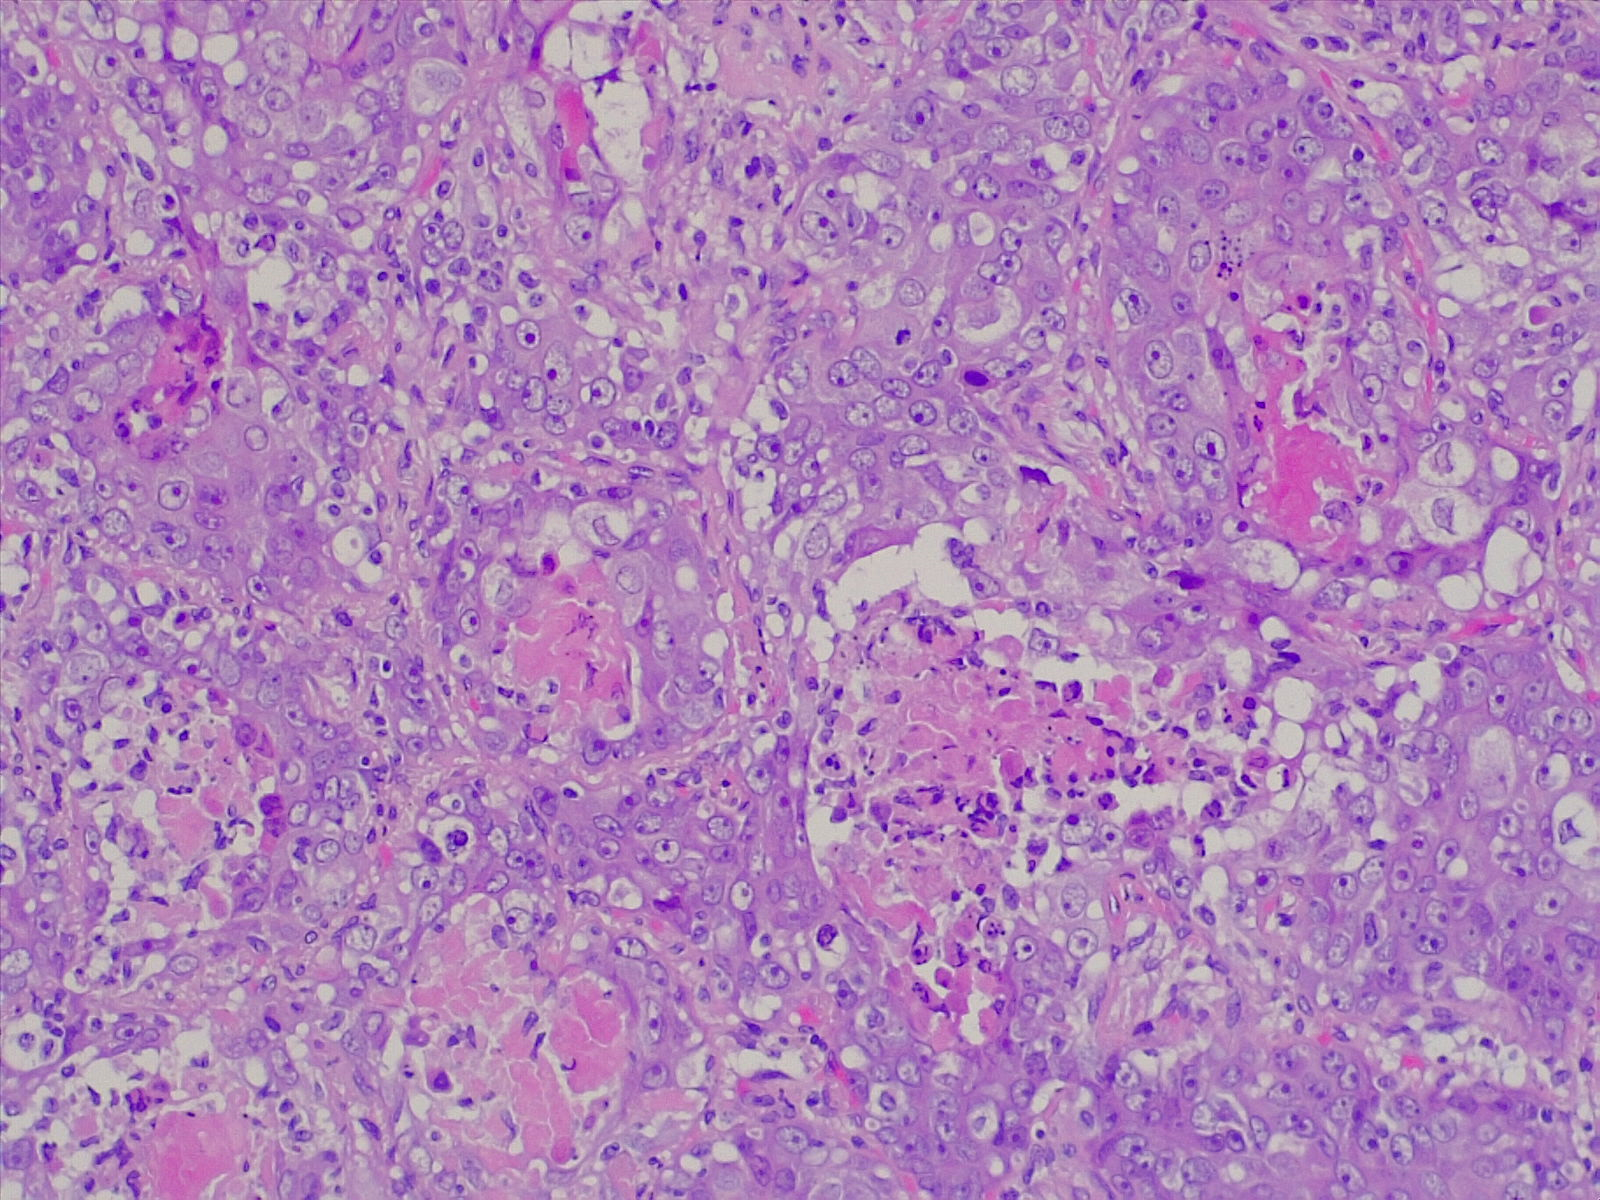
Label: lung squamous cell carcinoma, well differentiated